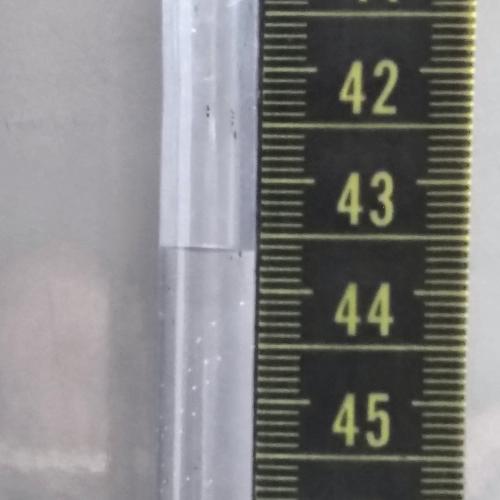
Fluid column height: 43.6 cm